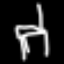
Label: chair